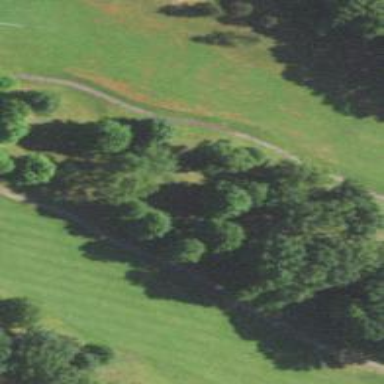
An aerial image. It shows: Path designated for golf carts.